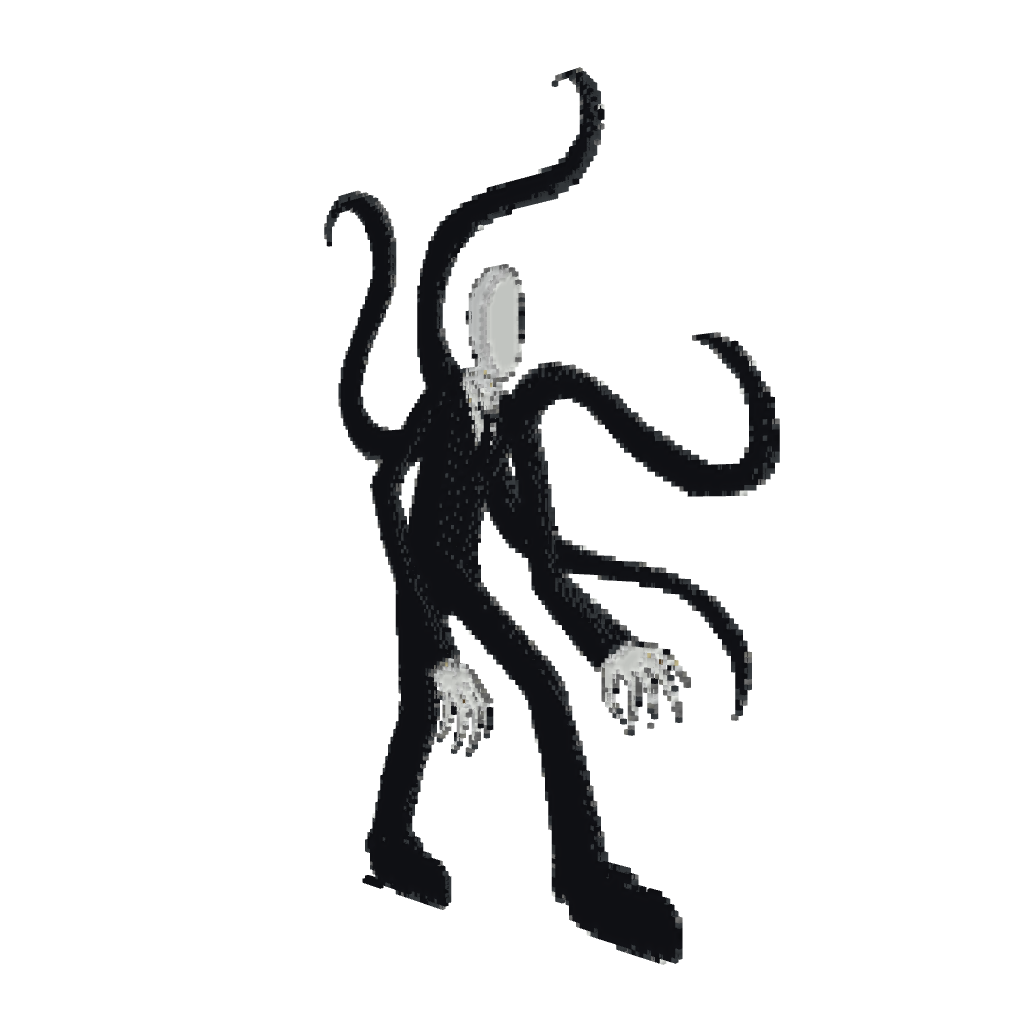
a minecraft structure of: Slenderman Pixel Art